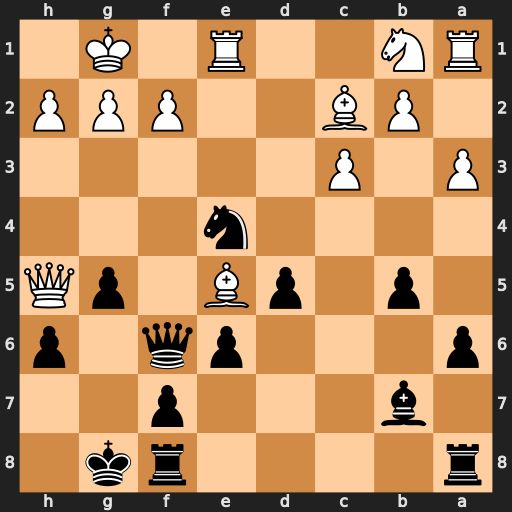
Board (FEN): r4rk1/1b3p2/p3pq1p/1p1pB1pQ/4n3/P1P5/1PB2PPP/RN2R1K1
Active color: b
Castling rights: -
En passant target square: -
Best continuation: Qxf2+ Kh1 Qxe1#